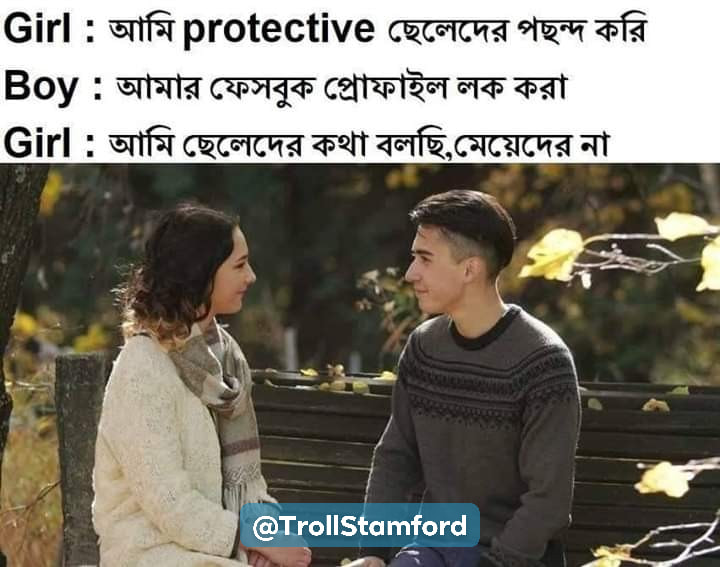
Caption: Girl :  আমি  Protective ছেলেদের পছন্দ করি    Boy : আমার ফেসবুক প্রোফাইল লক করা    Girl :  আমি ছেলেদের কথা বলছি , মেয়েদের না
Label: hate